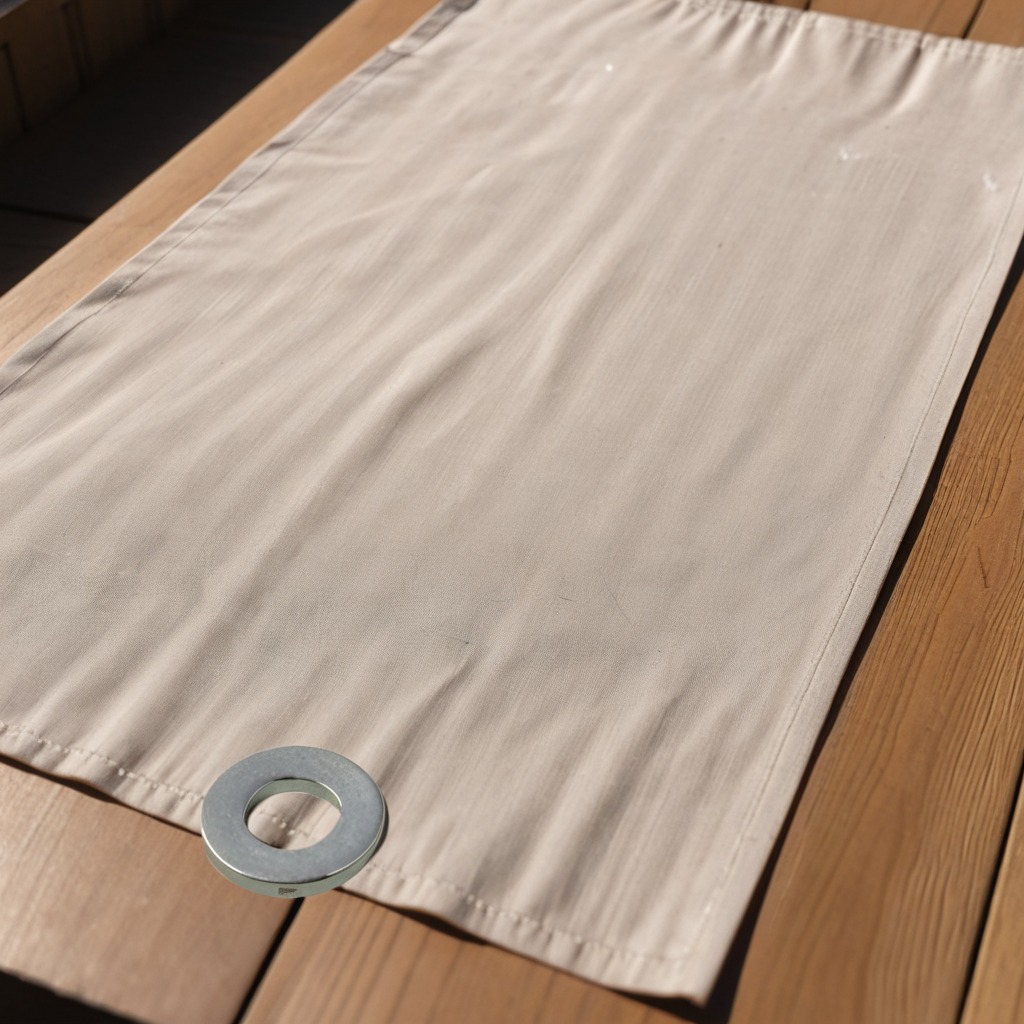
A flat metal washer is lying on the wooden table.